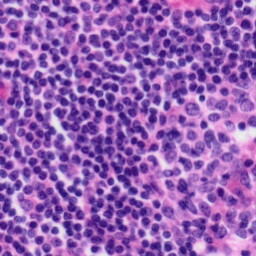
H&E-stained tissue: Tonsil